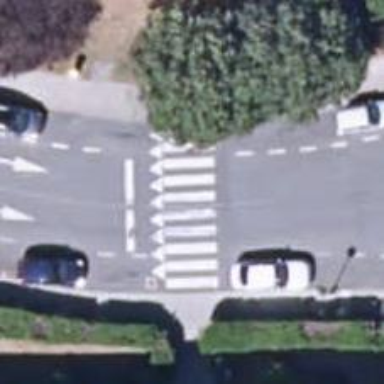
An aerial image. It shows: Uncontrolled crossing with traffic calming table on the road.